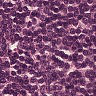
Metastatic tissue present: no